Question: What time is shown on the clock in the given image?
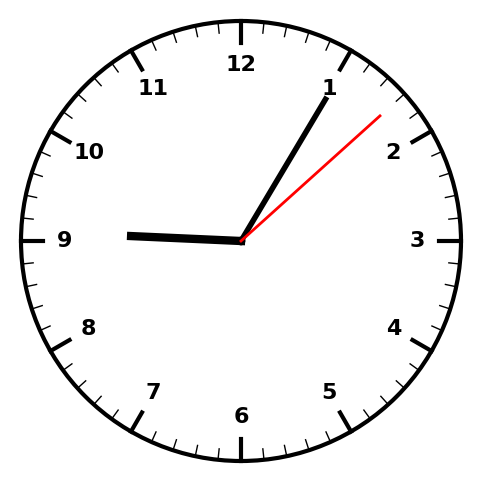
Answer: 09:05:08